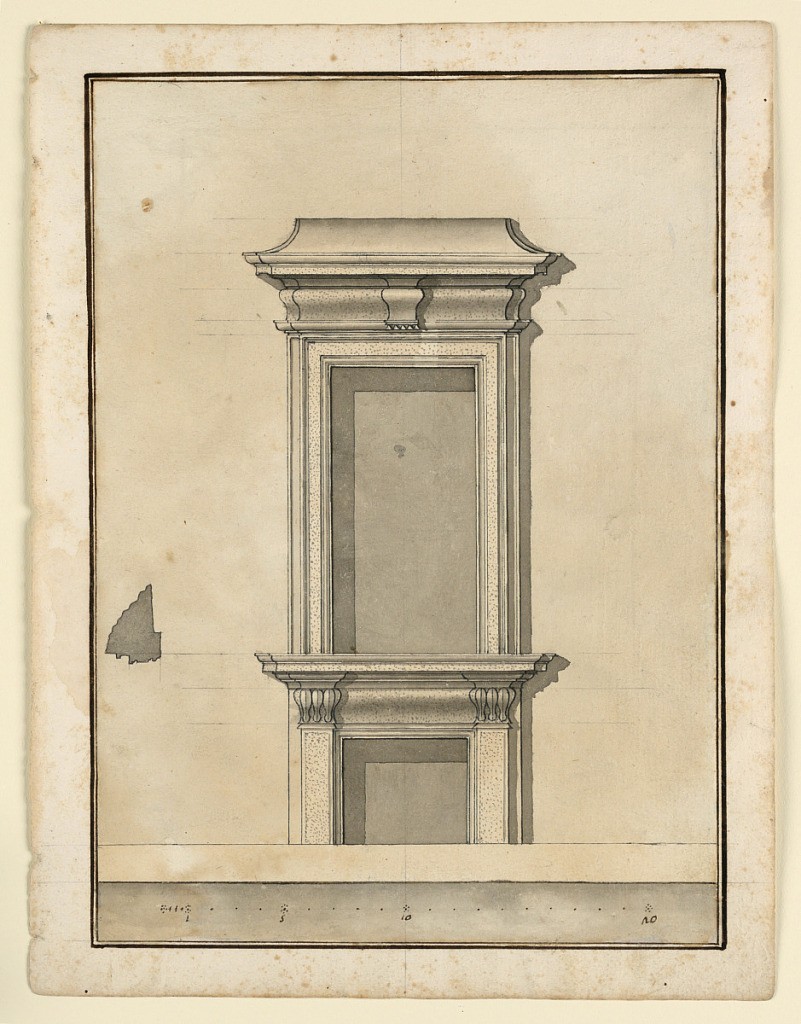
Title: A Window Case
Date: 1730–1760
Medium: Pen and black ink, brush and gray wash, traces of graphite on off-white laid paper
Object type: Drawing
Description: Elevation shows the frame of a basement window with lateral pilasters supporting an entablature. The plan beside at left. Two framing lines.